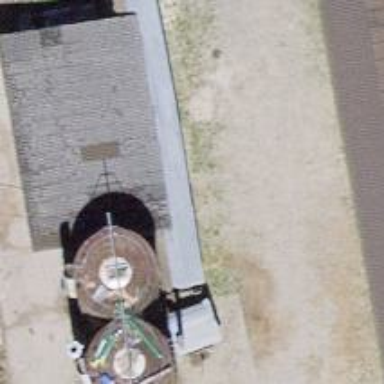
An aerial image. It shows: Farm auxiliary building.